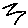
Label: zigzag